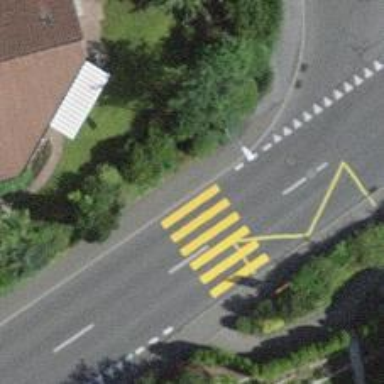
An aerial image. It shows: Kerb barrier.